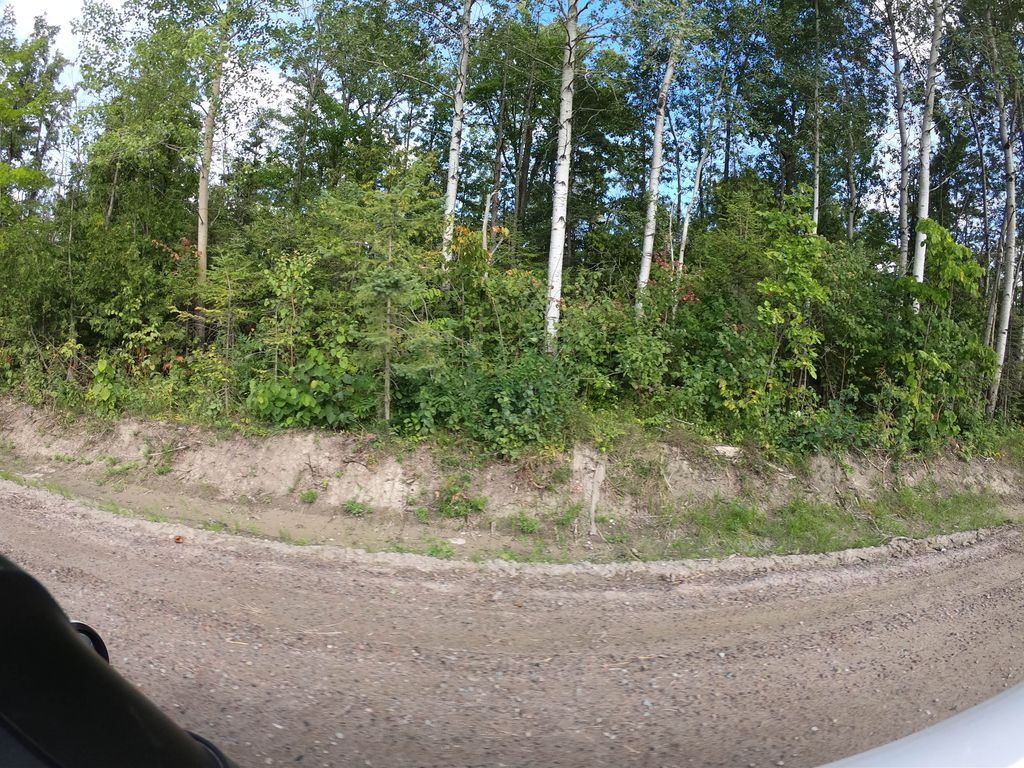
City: ottawa-gatineau